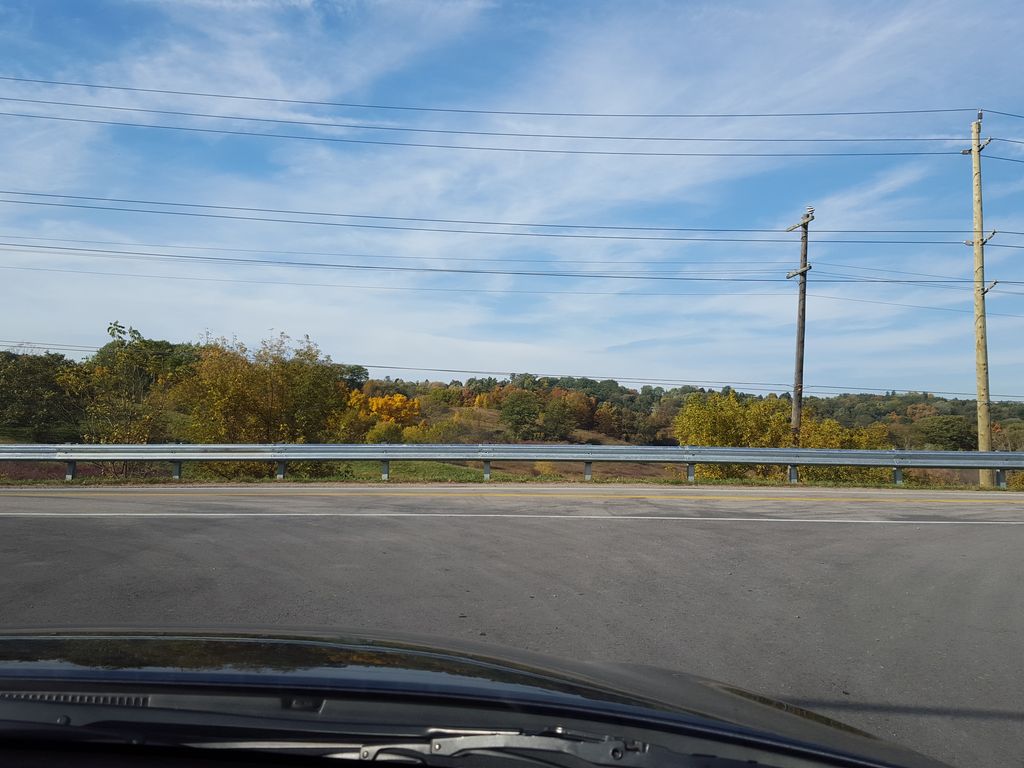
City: hamilton